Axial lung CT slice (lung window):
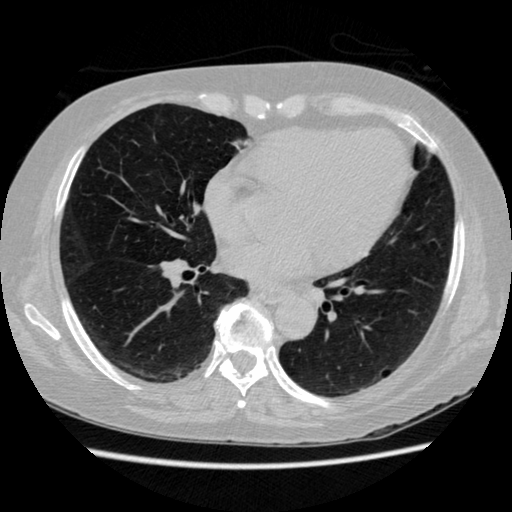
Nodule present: no